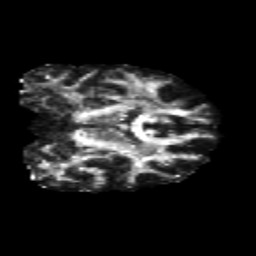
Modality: FA
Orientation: coronal
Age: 26
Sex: male
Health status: healthy
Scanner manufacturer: siemens
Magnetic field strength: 3 T
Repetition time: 10.8 s
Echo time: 0.082 s